Current action and preconditions to check: trajectory_clear

Your task: For each precondition in the list above, predict whether it will hold at this action.

Consider the current scene as observed from the mobile robot's camera, and analyze the predicted future states of all dynamic agents (e.g., people, animals, vehicles, or any moving entities) within the NEXT SECOND.

IMPORTANT: Only answer "very likely" if you are absolutely certain—based on strong, clear evidence—that a dynamic agent will violate the precondition in the predicted future state. Do NOT answer "very likely" for unlikely, ambiguous, or low-probability risks.

Ask yourself for each precondition: Is there a high probability, with clear and convincing evidence, that the predicted future states of any dynamic agent will interfere with the predicted future state of the currently executing action within the NEXT SECOND, causing that precondition to fail?

Assess the risk level based on these predictions. Use "likely" or "very likely" if motions create a clear risk of interference.

Use "neutral" or "improbable" if agents are nearby but their predicted paths are clearly diverging or non-conflicting.

Failure Risk Categories: "very improbable", "improbable", "neutral", "likely", "very likely"

Answer Format: Output ONLY the probability_of_failure value from these categories: "very improbable", "improbable", "neutral", "likely", "very likely"

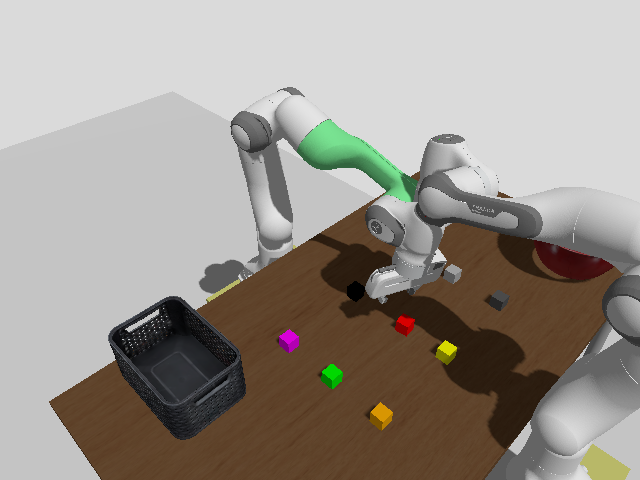

Answer: very likely